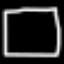
Label: square